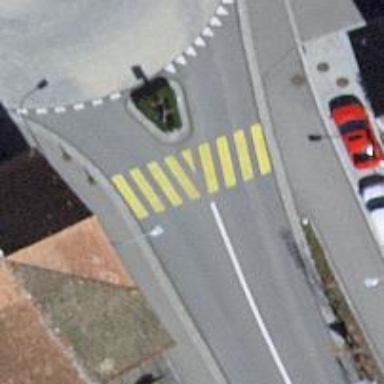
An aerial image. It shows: Marked crossing on the road with clear markings.